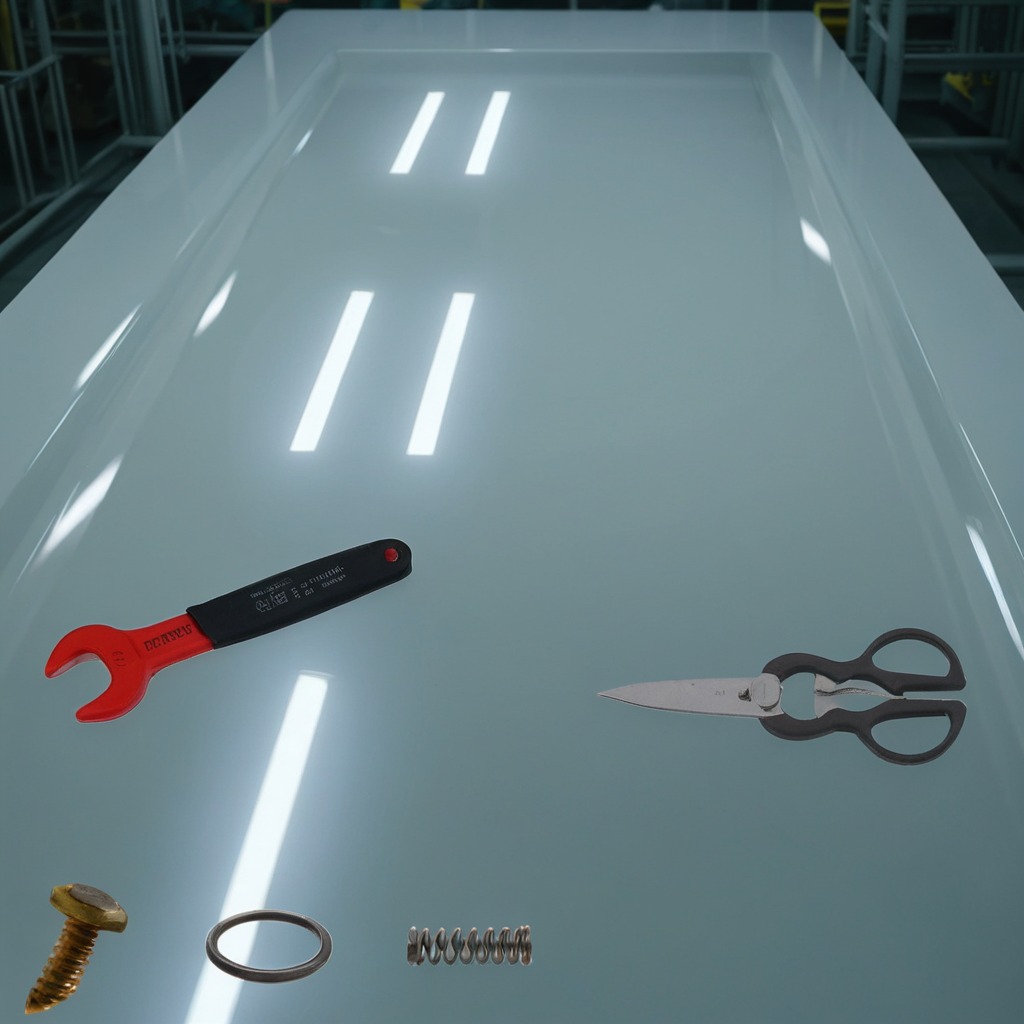
A rubber o-ring, a metal machine screw, a coiled metal spring, scissors, and a wrench are lying on the table.